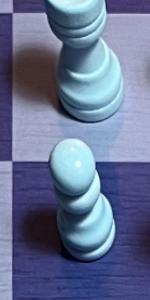
Label: Pawn_White